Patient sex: M
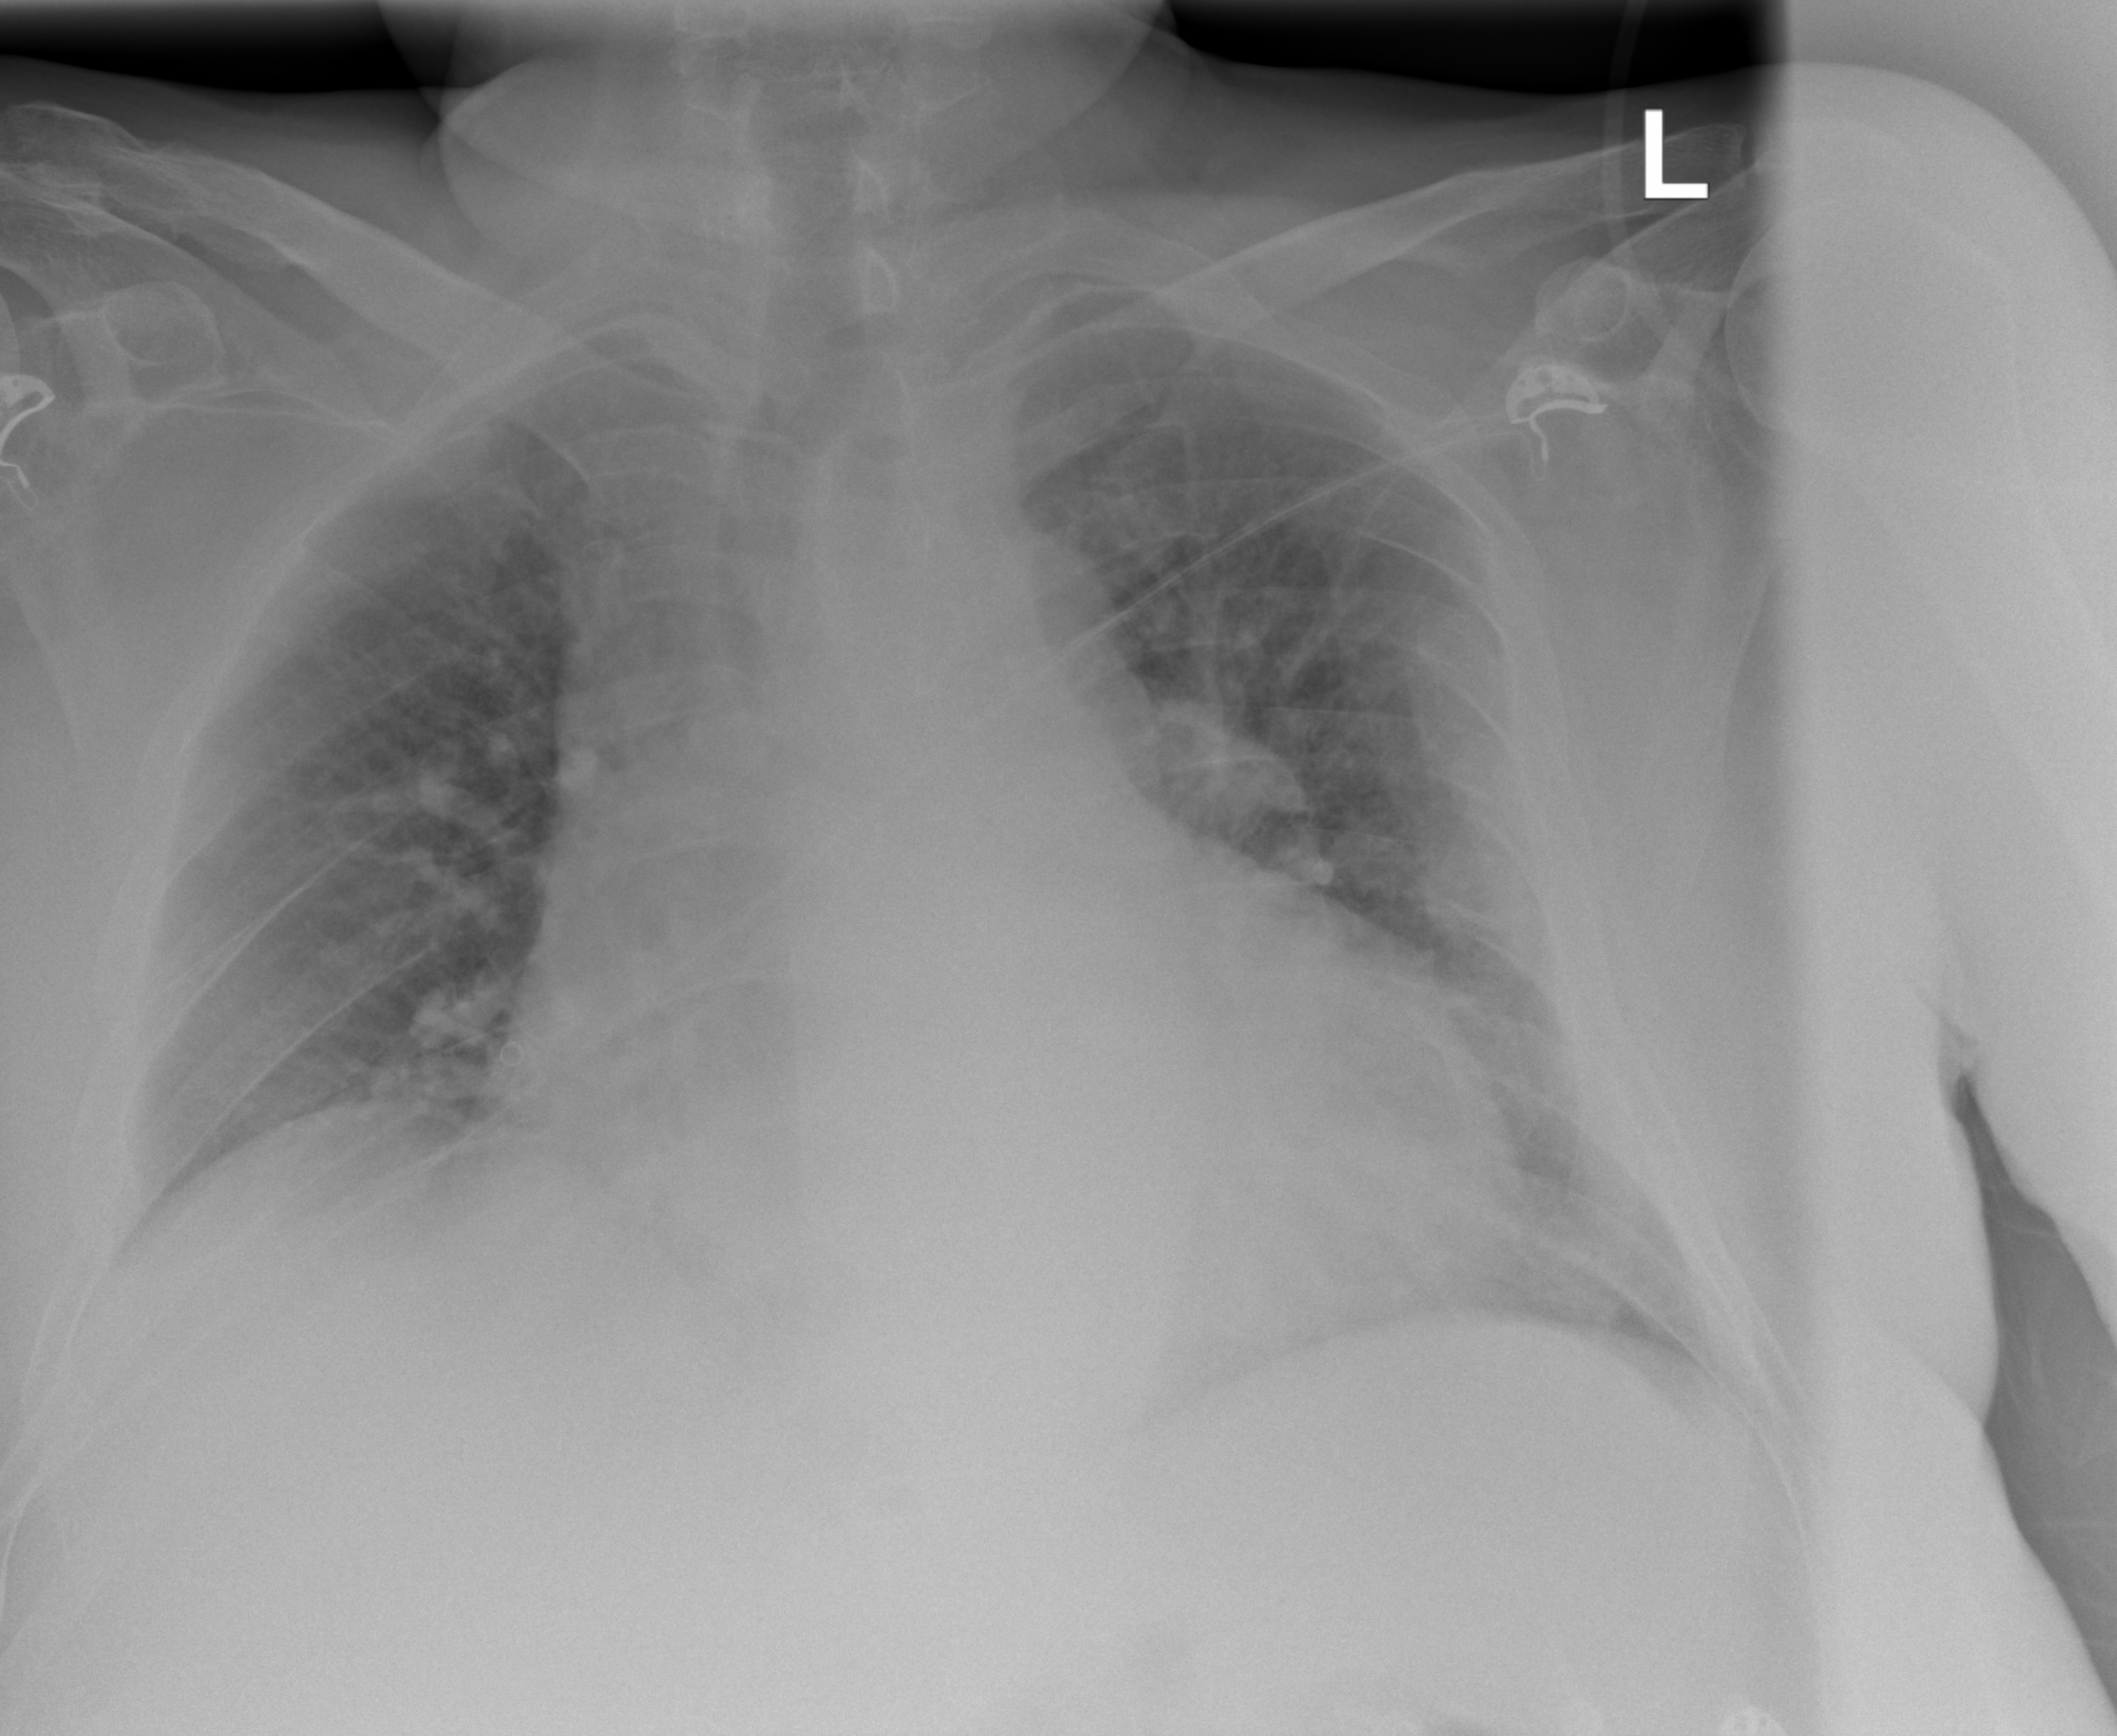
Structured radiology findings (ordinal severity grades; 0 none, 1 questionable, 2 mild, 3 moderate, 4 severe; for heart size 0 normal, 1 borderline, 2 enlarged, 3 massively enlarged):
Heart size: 3
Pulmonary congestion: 3
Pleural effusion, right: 1
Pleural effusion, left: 1
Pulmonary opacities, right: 2
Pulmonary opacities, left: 2
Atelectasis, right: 2
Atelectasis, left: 2